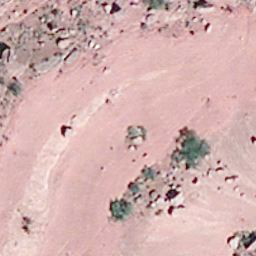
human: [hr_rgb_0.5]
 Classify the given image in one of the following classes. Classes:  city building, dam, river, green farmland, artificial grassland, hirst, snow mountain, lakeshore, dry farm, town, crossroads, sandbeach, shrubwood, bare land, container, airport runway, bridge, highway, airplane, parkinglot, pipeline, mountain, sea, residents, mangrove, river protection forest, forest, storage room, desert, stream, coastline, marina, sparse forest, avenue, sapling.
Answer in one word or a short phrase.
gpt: bare land